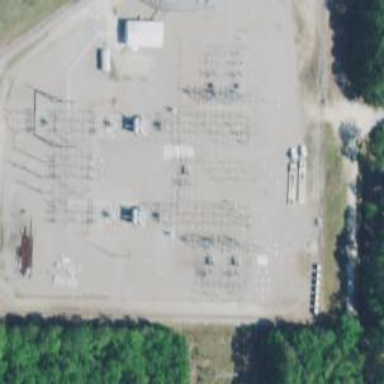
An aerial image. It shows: Switch used for power control.